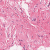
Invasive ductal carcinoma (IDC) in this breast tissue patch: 0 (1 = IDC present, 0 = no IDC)